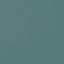
Land use / land cover class: SeaLake